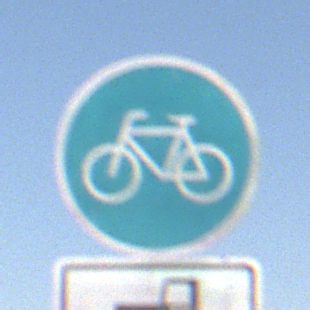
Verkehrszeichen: Radweg
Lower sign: MehrspurigeFahrzeugeFrei8
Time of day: Midday
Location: Outdoor (Nature)
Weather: Clear
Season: NotSpecified
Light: Natural